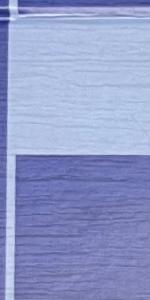
Label: Empty